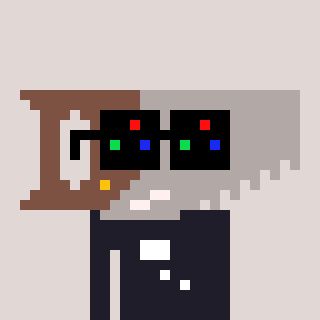
a pixel art character with square black sunglasses, a saw-shaped head and a grayscale-colored body on a warm background